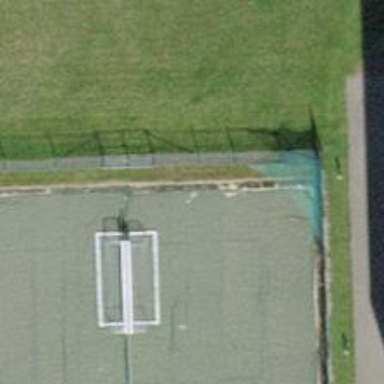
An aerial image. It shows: Fence with chain link type.